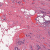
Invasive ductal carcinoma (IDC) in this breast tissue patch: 1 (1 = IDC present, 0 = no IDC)